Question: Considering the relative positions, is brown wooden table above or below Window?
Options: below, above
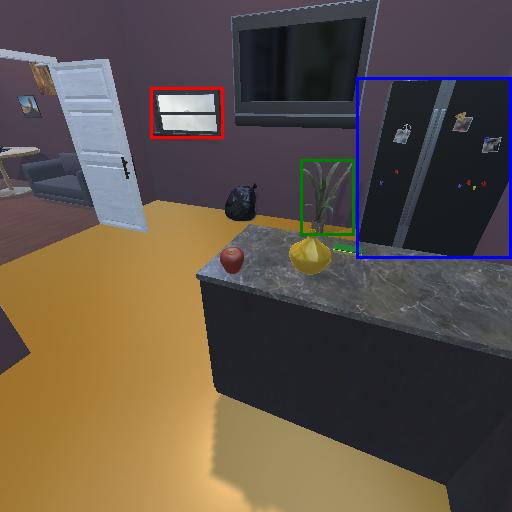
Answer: below